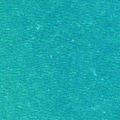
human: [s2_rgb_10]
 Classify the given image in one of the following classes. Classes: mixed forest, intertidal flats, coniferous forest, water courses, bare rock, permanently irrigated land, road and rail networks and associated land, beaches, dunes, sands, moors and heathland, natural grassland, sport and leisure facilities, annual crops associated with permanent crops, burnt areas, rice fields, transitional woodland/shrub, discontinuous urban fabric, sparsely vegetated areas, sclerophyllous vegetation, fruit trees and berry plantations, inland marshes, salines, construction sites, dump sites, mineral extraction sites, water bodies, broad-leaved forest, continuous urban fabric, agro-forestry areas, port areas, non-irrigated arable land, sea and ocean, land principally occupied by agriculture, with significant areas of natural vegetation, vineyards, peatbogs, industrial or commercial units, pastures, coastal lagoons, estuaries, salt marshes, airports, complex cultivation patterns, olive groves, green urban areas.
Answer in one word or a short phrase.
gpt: sea and ocean